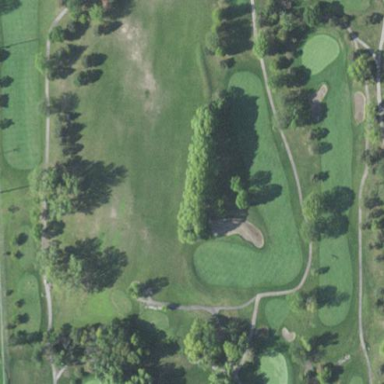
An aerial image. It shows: Golf rough area.